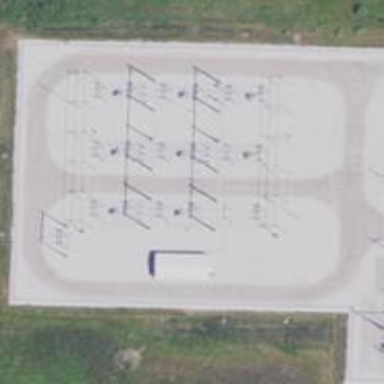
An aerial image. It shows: Switch for power supply.